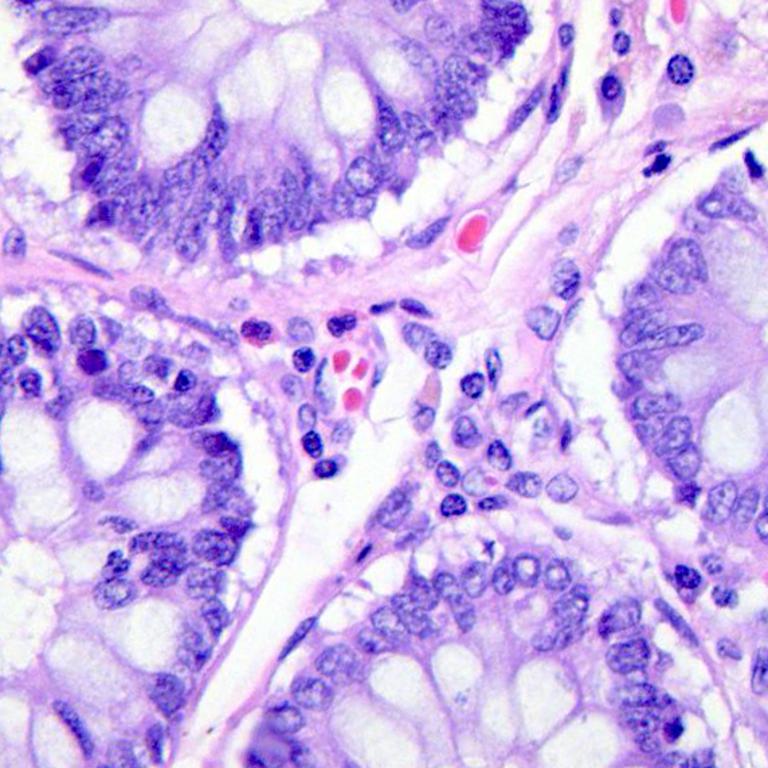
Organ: colon
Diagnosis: benign